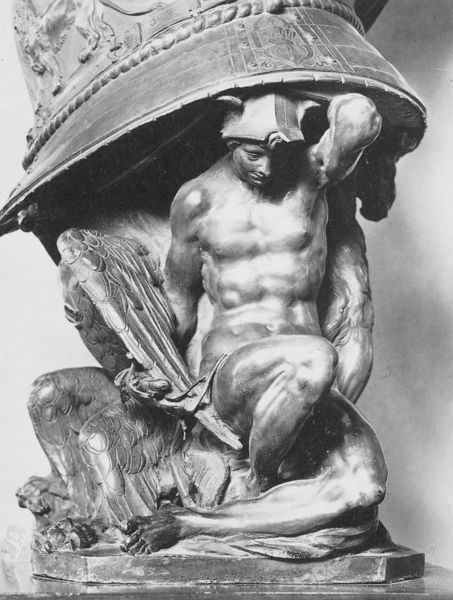
Titel: Brustbild Rudolfs II.
Künstler: Adriaen de Vries
Institution: Wien, Kunsthistorisches Museum
Schlagwörter: adler, akt, flügel, fuß, körper, mann, nackt, hut, tier, arm, gefieder, gesicht, halten, sockel, stein, tragen, figur, renaissance, engel, skulptur, statue, beine, relief, bein, füße, kauern, gewicht, last, kraft, muskeln, pfoten, bronze, plastik, ellenbogen, knie, foto, muskulös, antike, rippen, schwarzweiss, knien, helm, wappen, jüngling, glocke, löwe, hörner, hermes, harfe, herkules, stemmen, skultpur, skulptue, eengel, aakt, trainiert, durchtrainiert, uskeln